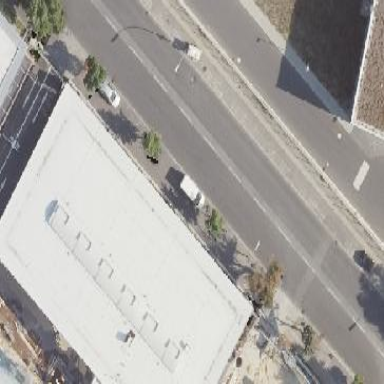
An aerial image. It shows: Retail building that houses car shop.